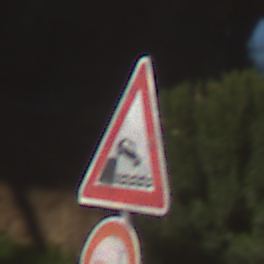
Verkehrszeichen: Ufer
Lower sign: VerbotUeberholenEinspurigeFahrzeuge
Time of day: MorningAfternoon
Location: Outdoor (Suburban)
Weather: Clear
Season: NotSpecified
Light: Natural